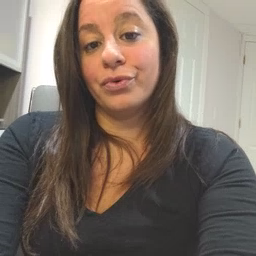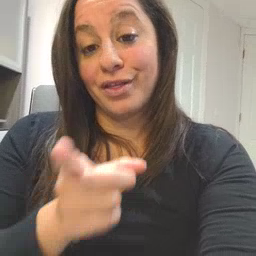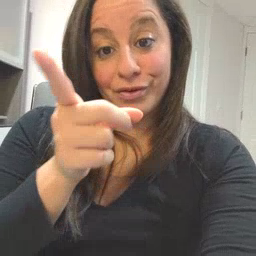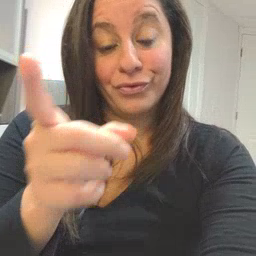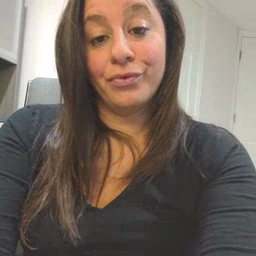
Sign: there